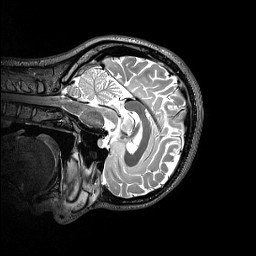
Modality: T2w
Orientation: sagittal
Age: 28
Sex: female
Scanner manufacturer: siemens
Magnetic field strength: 3 T
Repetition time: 3.2 s
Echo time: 0.565 s